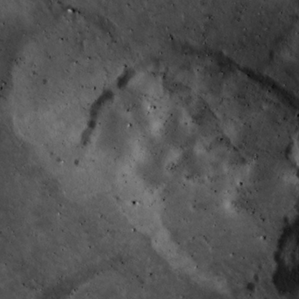
Label: non_frost